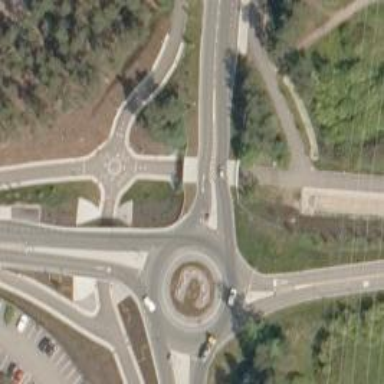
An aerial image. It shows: Secondary road with asphalt surface featuring roundabout. There is separate sidewalk along the road.